Aerial crown-view tile of a tropical tree (Barro Colorado Island, Panama), acquired 20241216:
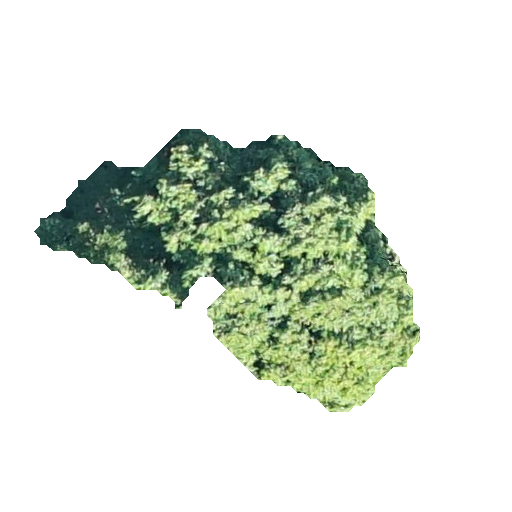
Species: Guarea guidonia
GBIF accepted scientific name: Guarea guidonia
Crown area: 87.061 m²